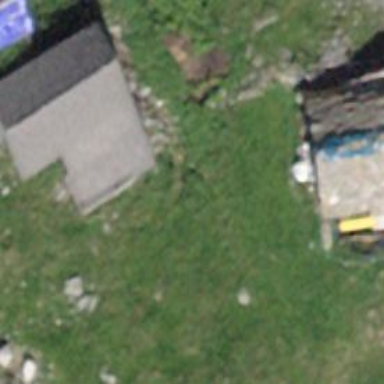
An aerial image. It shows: Isolated dwelling in remote location.